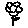
Label: flower